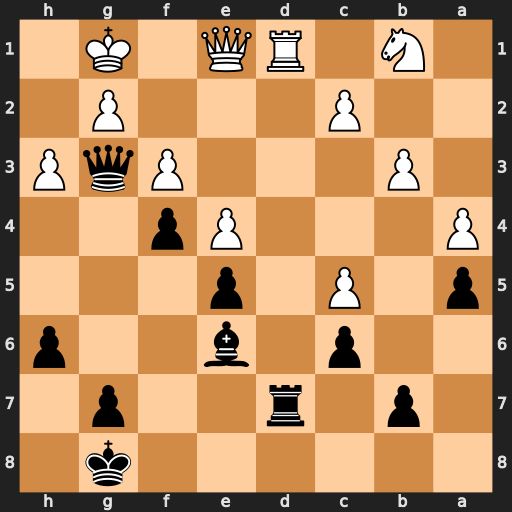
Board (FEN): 6k1/1p1r2p1/2p1b2p/p1P1p3/P3Pp2/1P3PqP/2P3P1/1N1RQ1K1
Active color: b
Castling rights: -
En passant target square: -
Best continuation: Bxh3 Qxg3 Rxd1+ Kf2 fxg3+